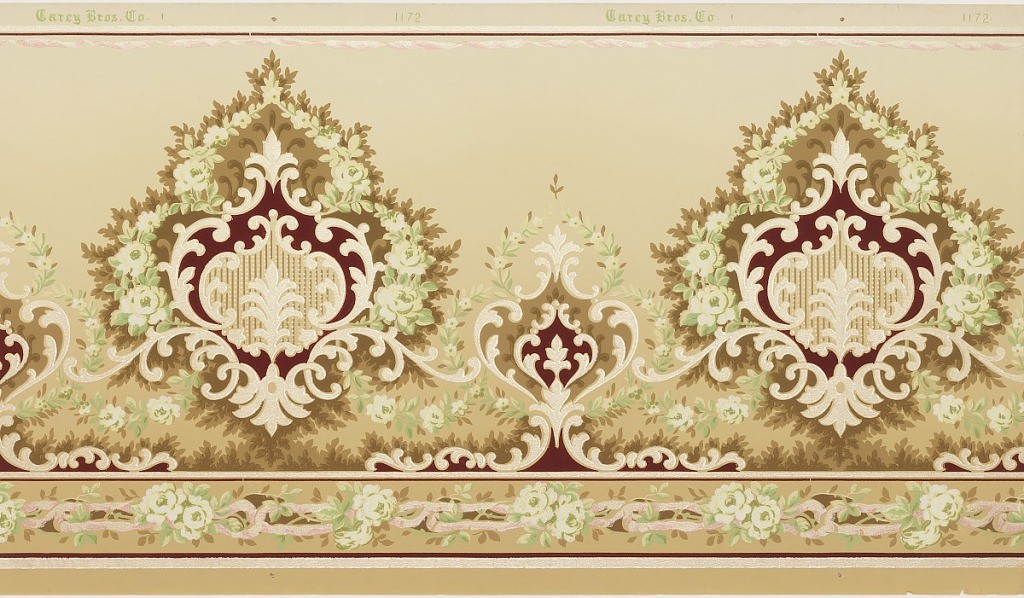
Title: Frieze
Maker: Carey Bros. W.P. Mfg. Co., Philadelphia, Pennsylvania, founded 1882
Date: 1905–1915
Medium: Machine-printed paper, liquid mica
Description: Floral design, alternating large and small floral/foliate medallions.